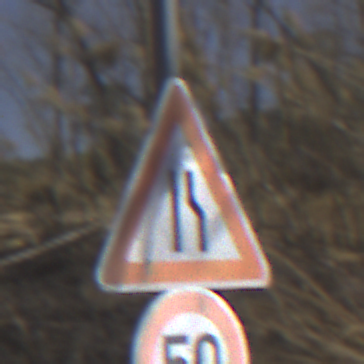
Verkehrszeichen: EinseitigVerengteFahrbahnRechts
Zusatzzeichen unten: Geschwindigkeit50
Umgebung: Outdoor, Nature
Tageszeit: Midday
Wetter: Clear
Licht: Natural
Jahreszeit: NotSpecified
Kontrast: HighContrast